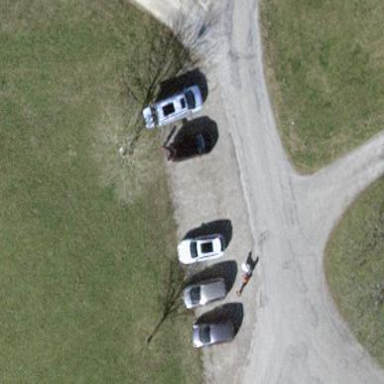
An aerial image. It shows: Parking area with surface.